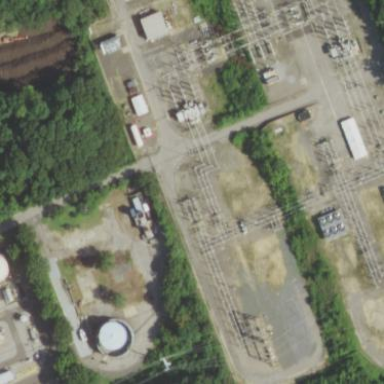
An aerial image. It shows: Power substation.